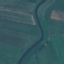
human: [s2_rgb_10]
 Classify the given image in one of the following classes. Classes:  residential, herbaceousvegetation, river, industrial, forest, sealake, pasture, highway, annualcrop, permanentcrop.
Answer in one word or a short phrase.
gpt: River